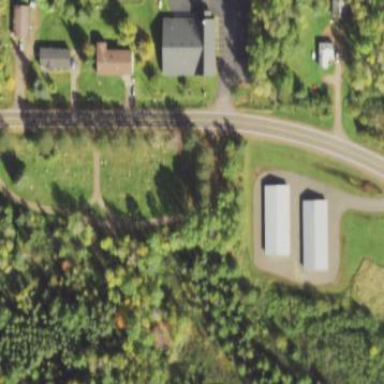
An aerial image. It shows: Cemetery.